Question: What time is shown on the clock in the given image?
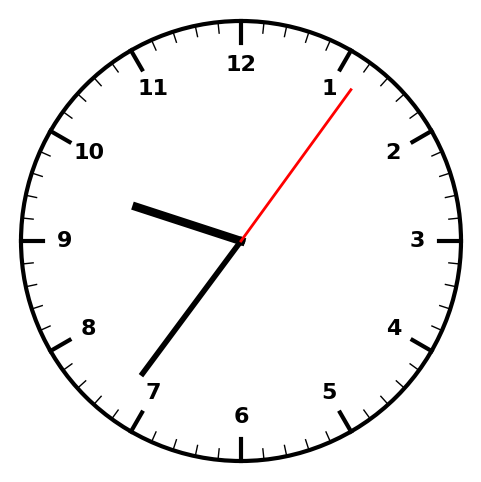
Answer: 09:36:06